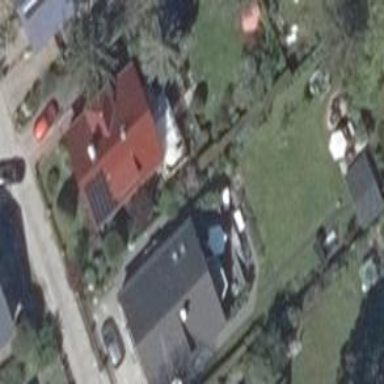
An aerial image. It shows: Detached building.